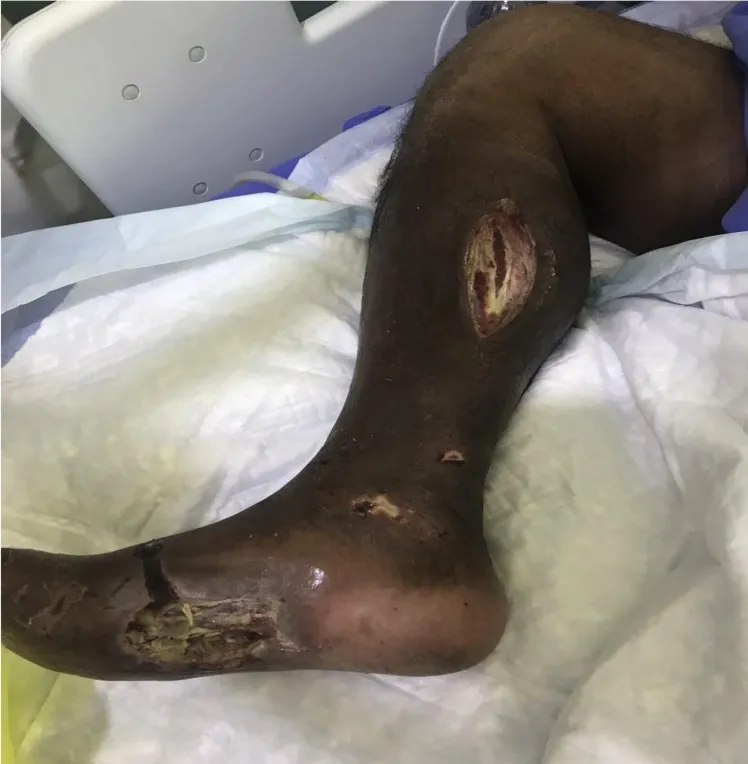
Right leg Ischemic and evidence of Gangrene.
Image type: medical_photograph (other_medical_photograph)